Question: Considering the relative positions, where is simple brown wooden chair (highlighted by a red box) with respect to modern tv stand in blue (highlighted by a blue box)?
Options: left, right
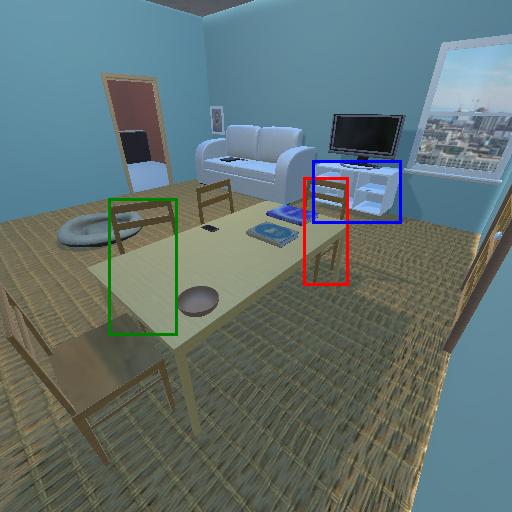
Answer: left